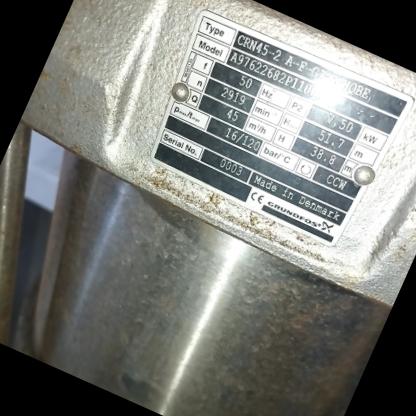
Klasa: tabliczka-znamionowa